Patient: sex F, age 82
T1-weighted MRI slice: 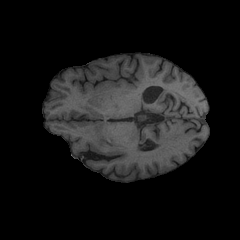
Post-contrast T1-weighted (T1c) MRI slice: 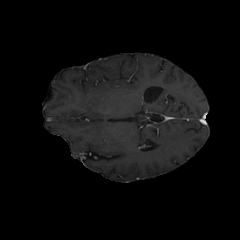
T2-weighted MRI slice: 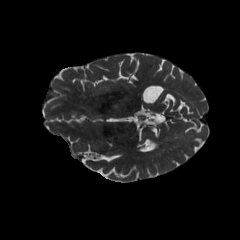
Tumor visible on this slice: yes
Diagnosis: Glioblastoma, IDH-wildtype
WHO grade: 4